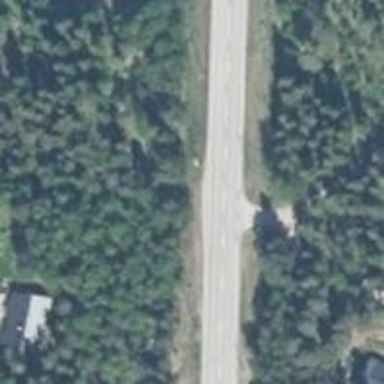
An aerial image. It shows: Asphalt trunk highway.